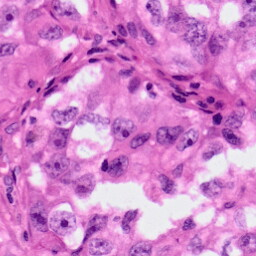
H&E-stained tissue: Lung